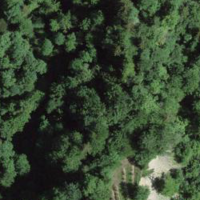
EUNIS habitat code: 41
Species observed at this site:
Acer campestre
Mercurialis perennis
Ilex aquifolium